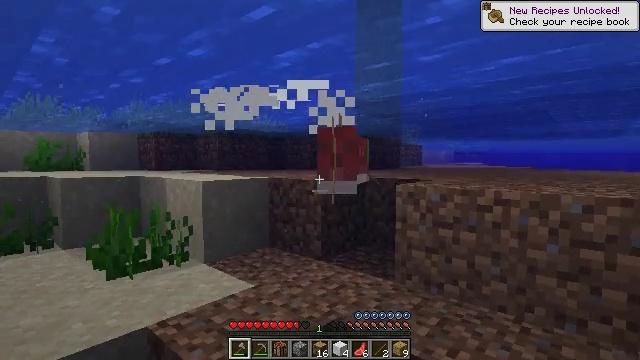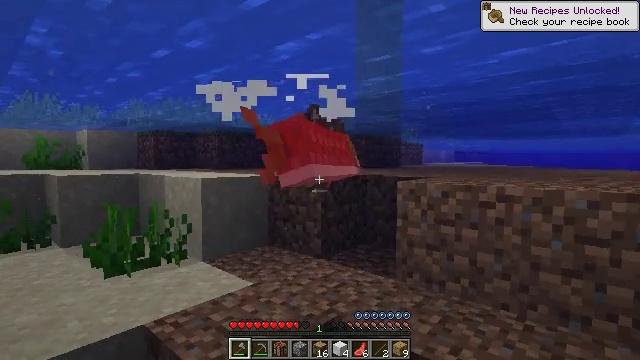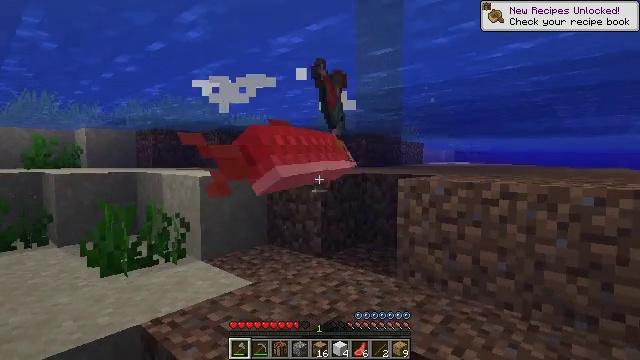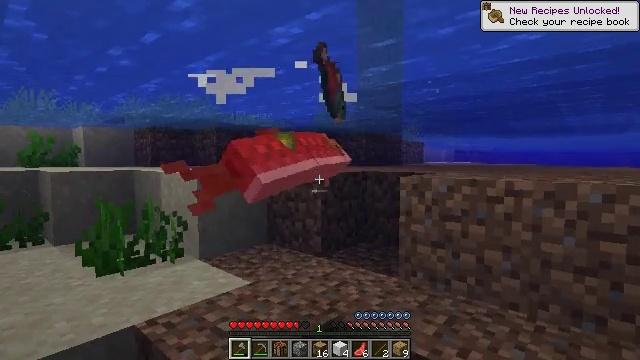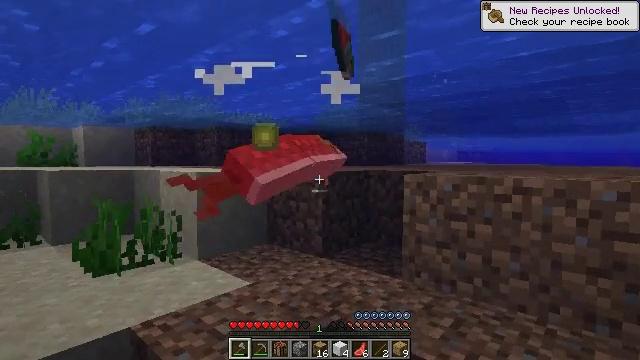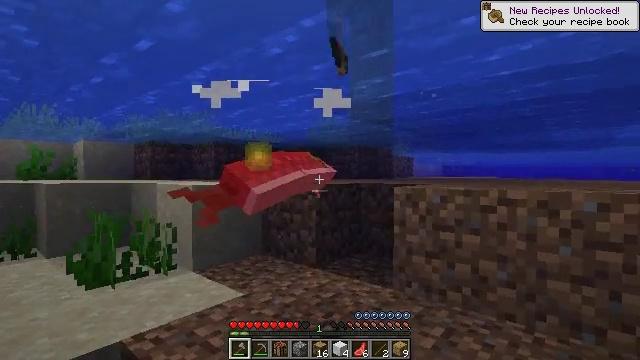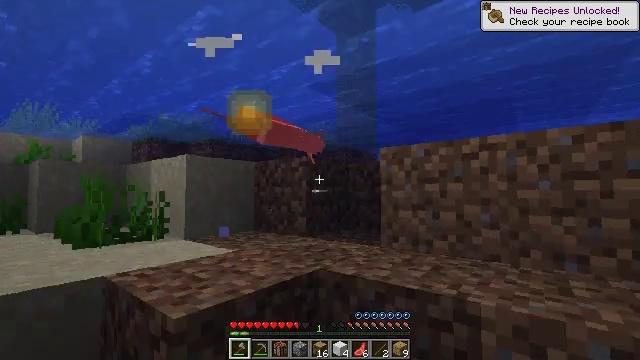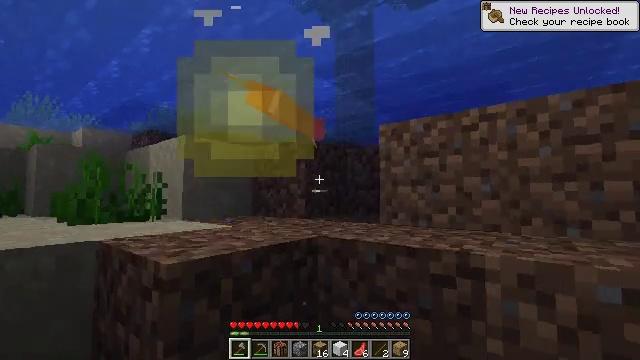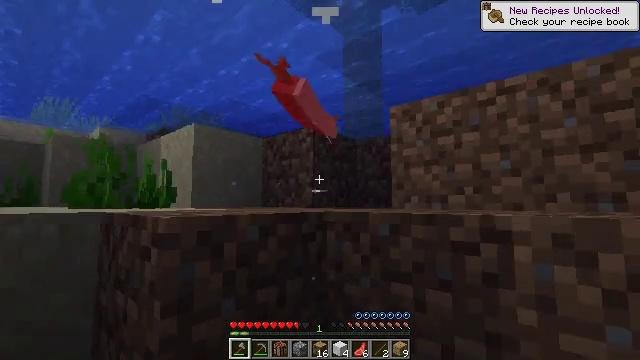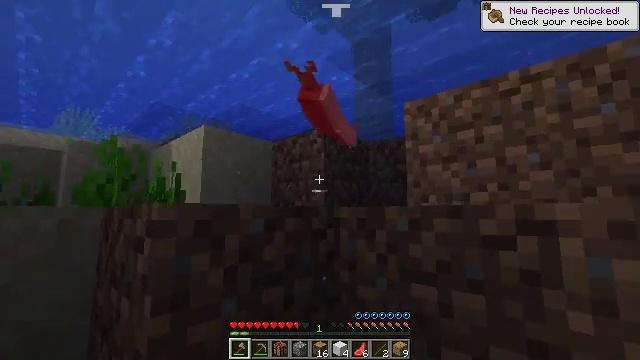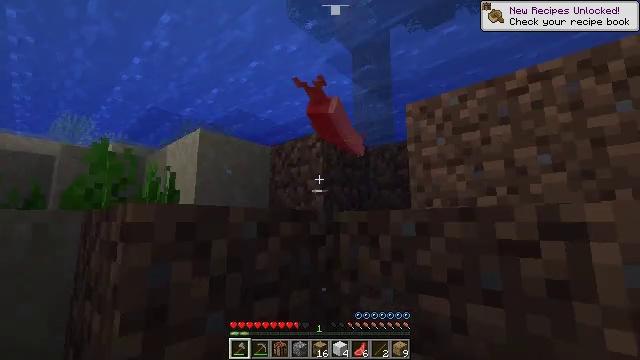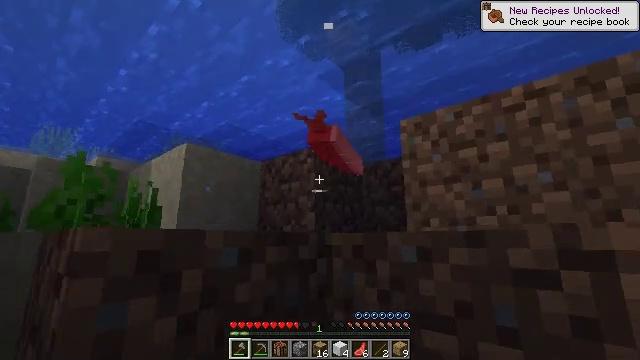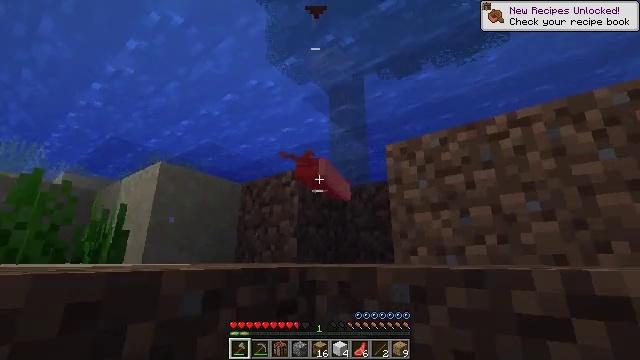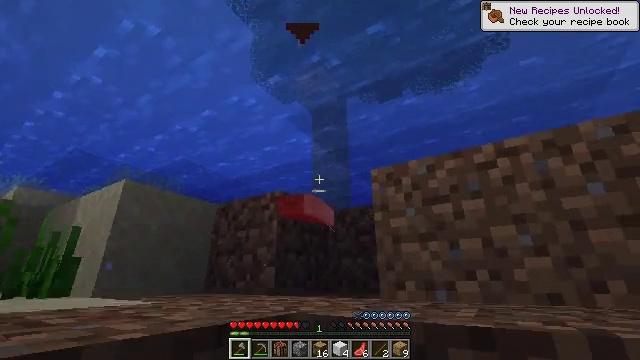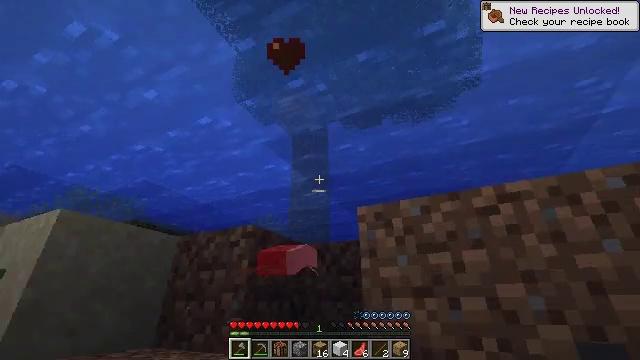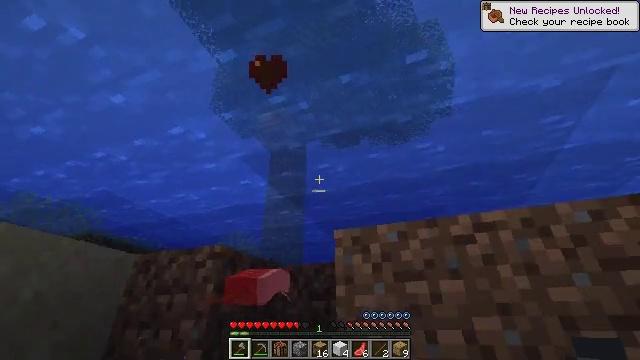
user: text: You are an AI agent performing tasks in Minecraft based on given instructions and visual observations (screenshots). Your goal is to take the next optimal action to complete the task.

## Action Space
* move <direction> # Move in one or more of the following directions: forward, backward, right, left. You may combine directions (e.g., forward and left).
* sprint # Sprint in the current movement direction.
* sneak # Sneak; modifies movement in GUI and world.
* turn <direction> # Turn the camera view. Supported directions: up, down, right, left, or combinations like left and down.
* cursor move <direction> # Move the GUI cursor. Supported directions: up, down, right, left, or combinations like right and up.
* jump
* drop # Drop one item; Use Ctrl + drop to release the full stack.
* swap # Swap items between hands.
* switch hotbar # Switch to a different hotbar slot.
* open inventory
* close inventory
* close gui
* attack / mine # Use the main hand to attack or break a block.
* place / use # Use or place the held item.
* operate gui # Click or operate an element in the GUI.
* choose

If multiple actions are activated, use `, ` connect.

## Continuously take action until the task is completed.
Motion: motion action
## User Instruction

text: Hunt a salmon.
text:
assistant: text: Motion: move forward
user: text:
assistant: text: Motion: move forward
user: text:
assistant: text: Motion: move forward
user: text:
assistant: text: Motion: move forward, sprint
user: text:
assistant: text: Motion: move forward, sprint, turn right and up
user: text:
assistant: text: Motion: move forward, sprint, turn right and up
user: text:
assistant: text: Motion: move forward, sprint
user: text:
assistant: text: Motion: move forward, sprint, turn left and up
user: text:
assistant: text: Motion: move forward, sprint, turn left and up
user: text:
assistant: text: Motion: move forward, sprint, turn up
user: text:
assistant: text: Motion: move forward, sprint, turn right and up, jump
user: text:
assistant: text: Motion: move forward, turn right and up, jump
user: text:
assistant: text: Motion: move forward, turn right and up, jump
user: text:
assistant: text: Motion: move forward, turn right and up, jump
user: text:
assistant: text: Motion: move forward, turn right and up, jump
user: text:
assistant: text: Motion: move forward, turn right and up, jump
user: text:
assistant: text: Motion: move forward, turn right, jump
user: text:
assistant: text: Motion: move forward, turn right and down, jump
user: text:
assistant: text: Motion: move forward, turn right and down, jump
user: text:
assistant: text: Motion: move forward, turn down, jump
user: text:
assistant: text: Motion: move forward, turn down, jump
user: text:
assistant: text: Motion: move forward, turn right and down, jump
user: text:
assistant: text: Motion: move forward, turn right and down, jump
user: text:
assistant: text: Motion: move forward, turn right and down, jump
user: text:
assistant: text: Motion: move forward, turn down, jump
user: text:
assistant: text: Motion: move forward, turn down, jump
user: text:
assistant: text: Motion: move forward, turn down, jump
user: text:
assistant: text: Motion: move forward, jump
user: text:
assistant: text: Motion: move forward, jump
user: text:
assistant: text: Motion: move forward, jump